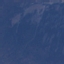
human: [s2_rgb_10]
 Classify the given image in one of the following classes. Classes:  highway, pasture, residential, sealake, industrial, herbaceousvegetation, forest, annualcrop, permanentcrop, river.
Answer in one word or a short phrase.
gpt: HerbaceousVegetation